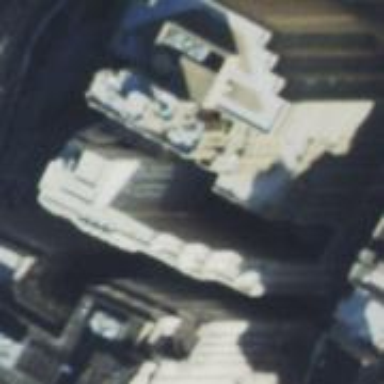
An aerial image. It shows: Building.